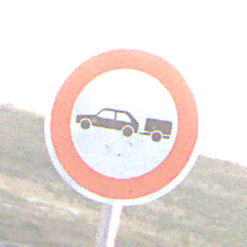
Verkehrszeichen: VerbotPersonenkraftwagenMitAnhaenger
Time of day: SunriseSunset
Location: Outdoor (Nature)
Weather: PartlyCloudy
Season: NotSpecified
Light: Natural